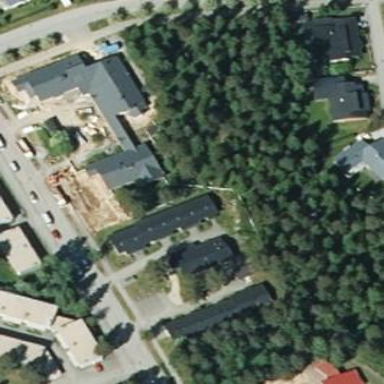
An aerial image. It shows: Kindergarten.